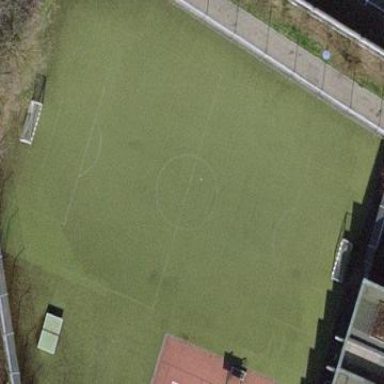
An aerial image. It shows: Tartan soccer pitch for leisure sports activities.